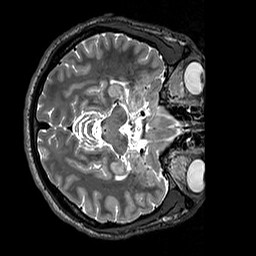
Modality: T2w
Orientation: axial
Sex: male
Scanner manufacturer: siemens
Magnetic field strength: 3 T
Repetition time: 3.2 s
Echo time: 0.409 s